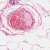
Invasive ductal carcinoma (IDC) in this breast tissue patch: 0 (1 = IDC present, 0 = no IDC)